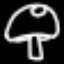
Label: mushroom